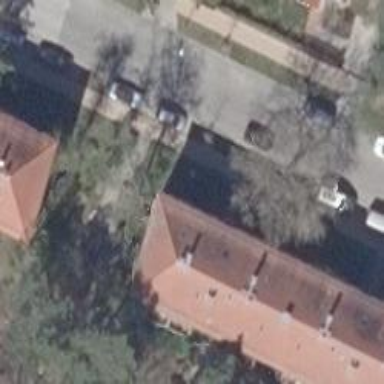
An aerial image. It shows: Hipped roof building with apartments. The roof is covered with red roof tiles.